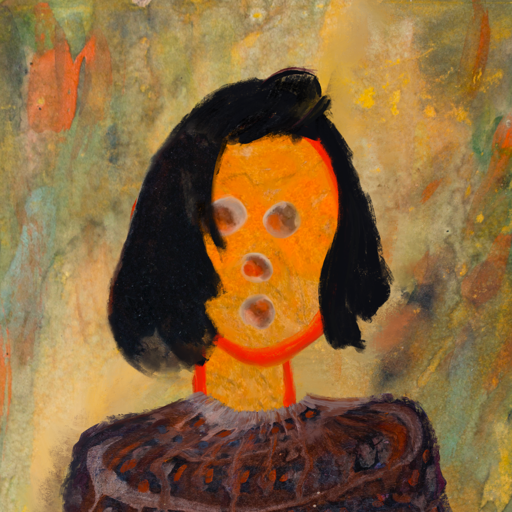
Background: Comrade, Head And Neck Front: Sisters, Face Front: Rupkatha, Bust: Hypocrite, Hair Front: Mosgoul, Head Accessory: Blank, Second Necklace: Blank, Necklace: Blank, Baby: Blank